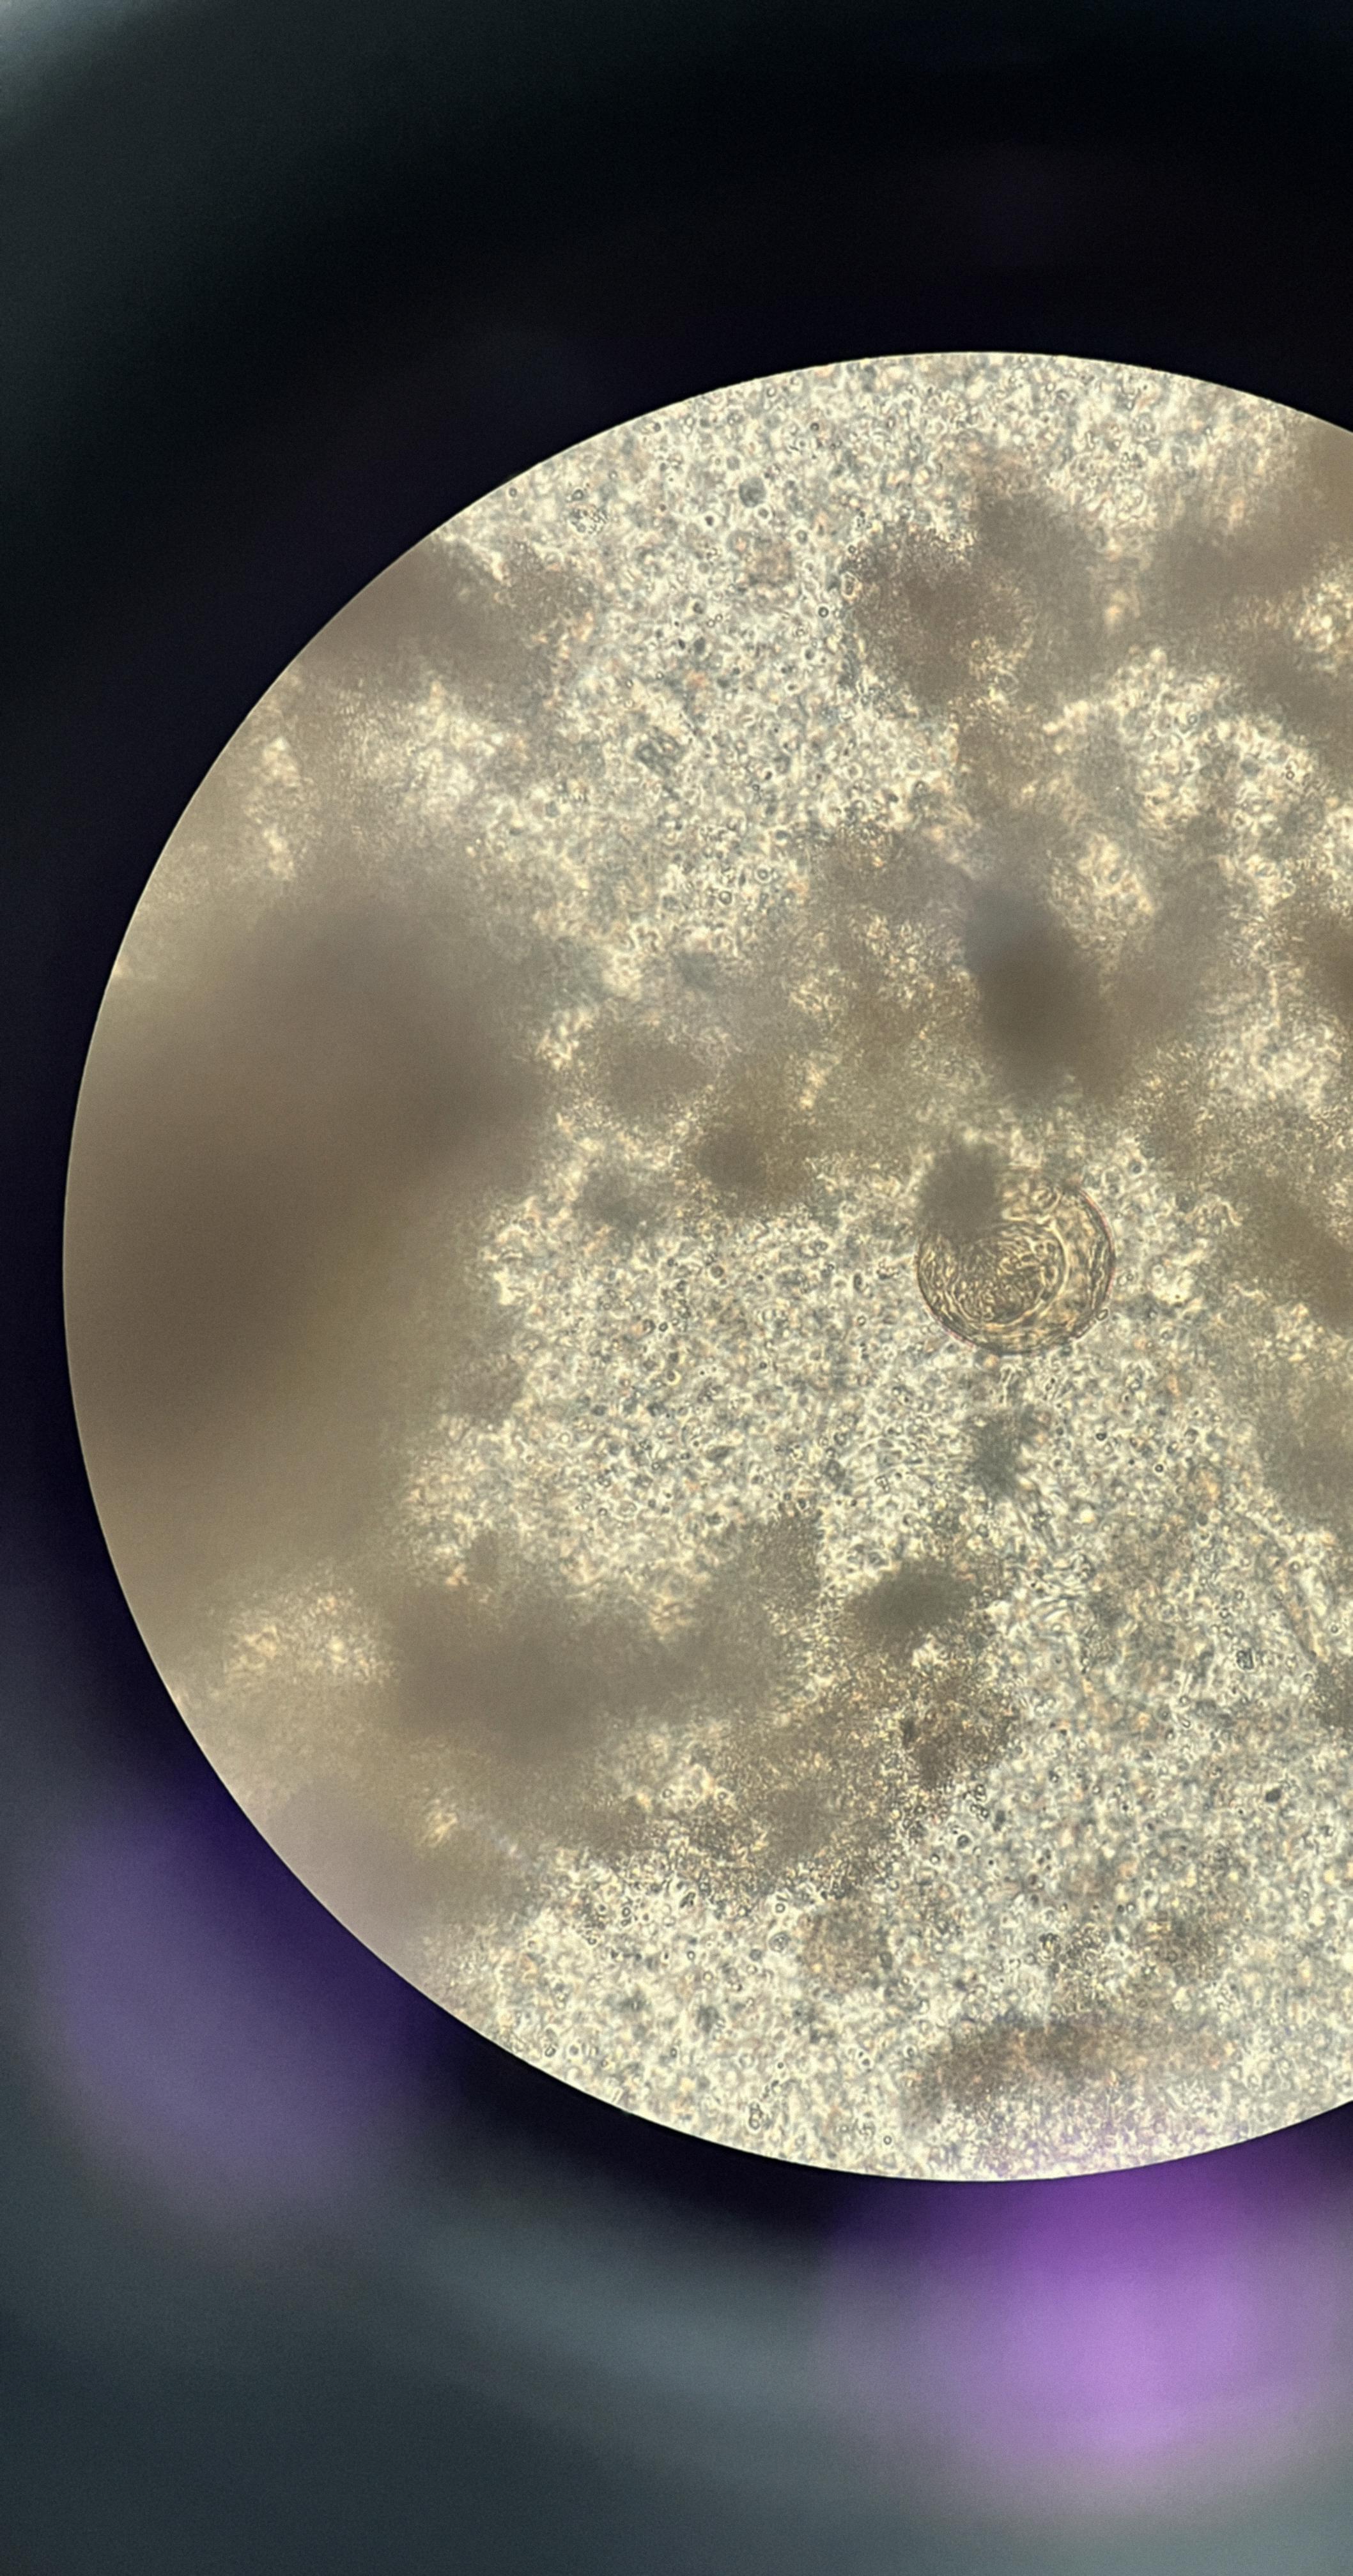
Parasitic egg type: Hymenolepis diminuta